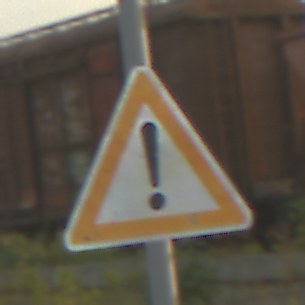
Verkehrszeichen: Gefahrenstelle
Umgebung: Outdoor, Suburban
Tageszeit: SunriseSunset
Wetter: PartlyCloudy
Licht: Natural
Jahreszeit: NotSpecified
Kontrast: MediumContrast